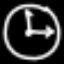
Label: clock